Question: Is it possible to set the 'backgroundResource' and 'backgroundColor' of a ListView/ExpandableListView in a custom adapter.
I have a transparent png that will serve as the border for each row in an expandable listview. This image is just an inner shadow and a border on the bottom.
The goal is to do something like this:

When I set the backgroundResource and then backgroundColor, only one of the two shows up. I can't get the resource to overlay the color. Does anyone know if this is possible?
Here is my code to get a better idea:
'''
private int[] colors2= new int[] { Color.parseColor("#e2e8e9"), Color.parseColor("#f1f2f2") };
public View getGroupView(int groupPosition, boolean isExpanded, View convertView, ViewGroup parent) {
ViewHolder holder;
ExpandListGroup group = (ExpandListGroup) getGroup(groupPosition);
if (convertView == null) {
holder = new ViewHolder();
LayoutInflater inf = (LayoutInflater) context.getSystemService(context.LAYOUT_INFLATER_SERVICE);
convertView = inf.inflate(R.layout.expandlist_group_item, null);
holder.title = (TextView) convertView.findViewById(R.id.tvGroup);
convertView.setTag(holder);
}else{
holder = (ViewHolder) convertView.getTag();
}
int colorPos = groupPosition % colors.length;
convertView.setBackgroundResource(R.drawable.row_forground);
convertView.setBackgroundColor(color2[colorPos]);
holder.title.setText(group.getName());
return convertView;
}
'''
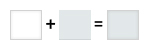
Answer: 'setBackgroundResource' and 'setBackgroundColor' both use the same api 'setBackgroundDrawable' internally to do their tasks. So one overwrites the other. So you wont be able to achieve your goal using this api.
You will have to use setBackgroundResource with a custom drawable